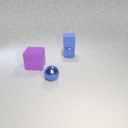
large purple rubber cube to the left of small blue metal sphere